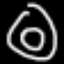
Label: donut